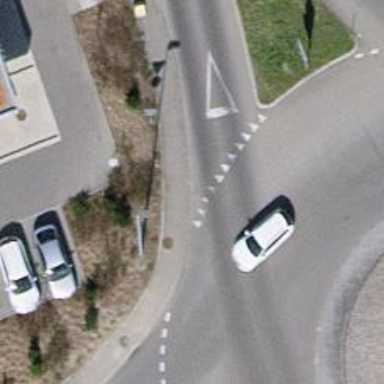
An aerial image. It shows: Asphalt sidewalk along the footway.